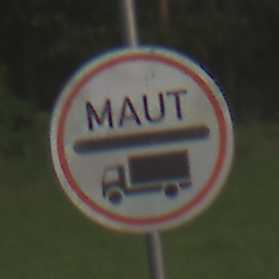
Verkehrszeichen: Mautpflicht
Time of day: SunriseSunset
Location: Outdoor (Nature)
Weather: PartlyCloudy
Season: NotSpecified
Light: Natural